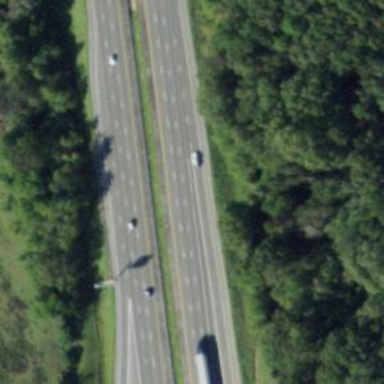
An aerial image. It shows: Motorway junction.